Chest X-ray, PA view. Patient: 45 years old, sex F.
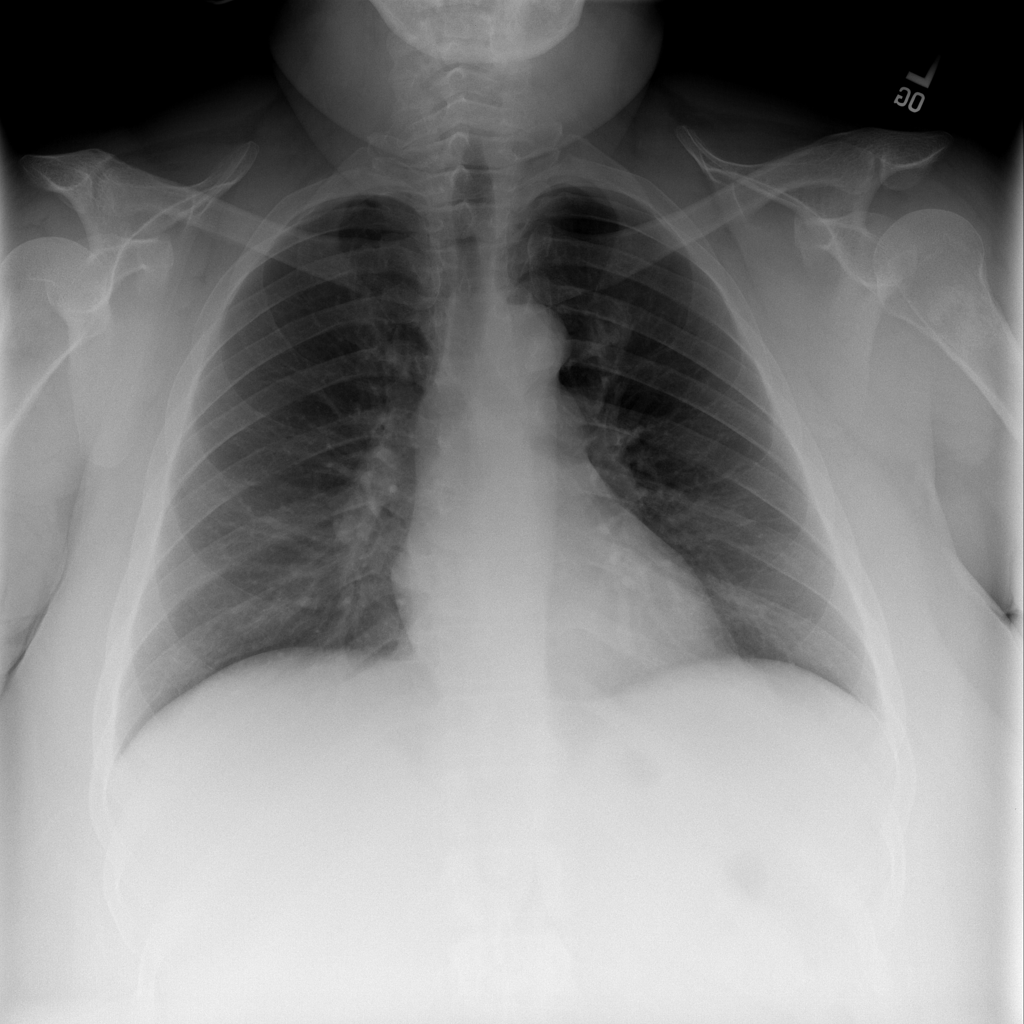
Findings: Infiltration